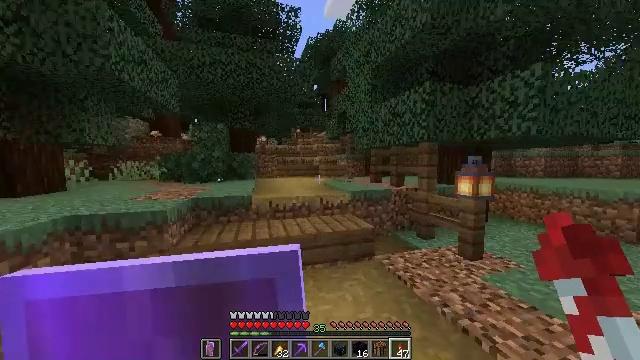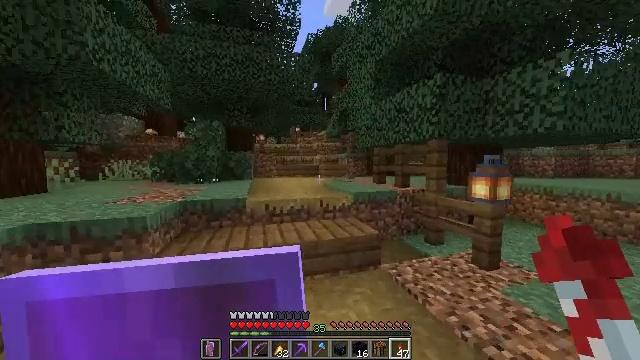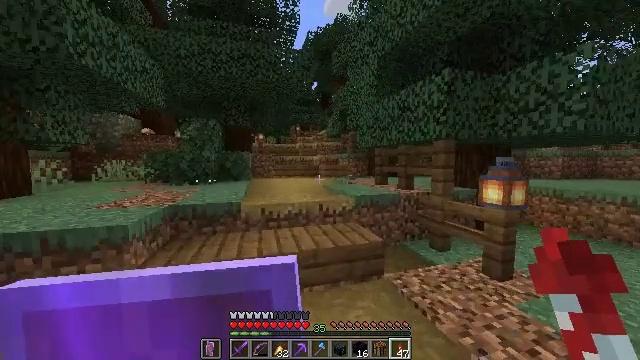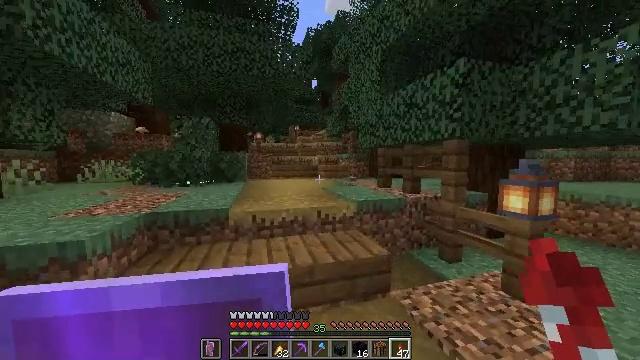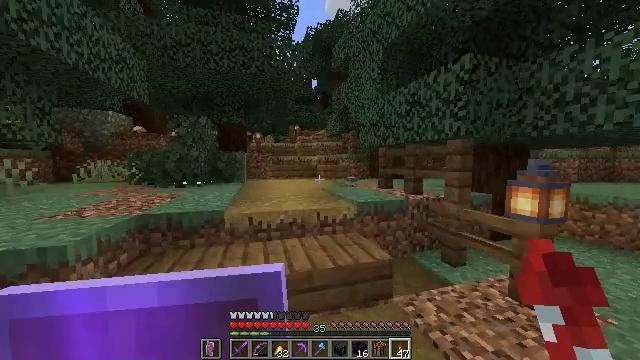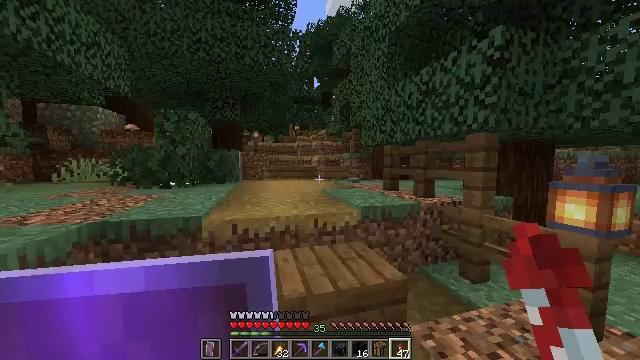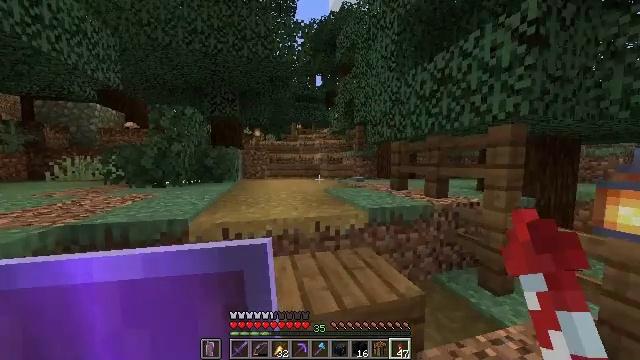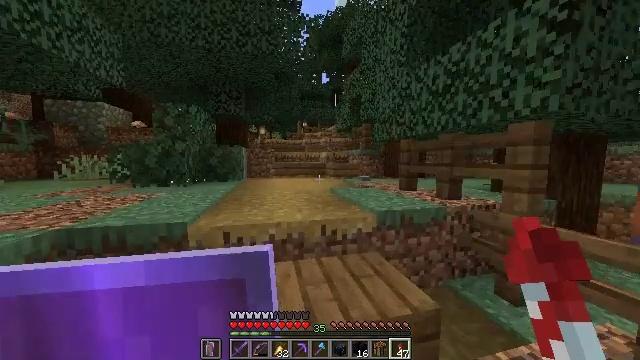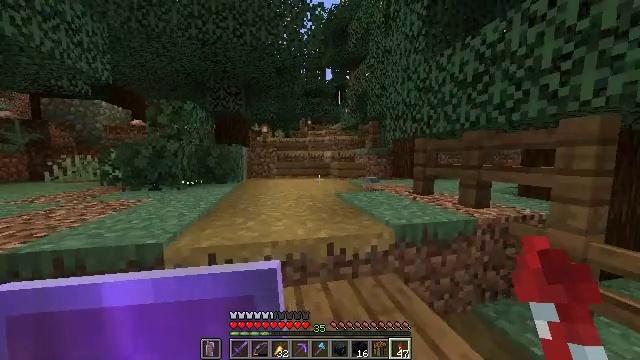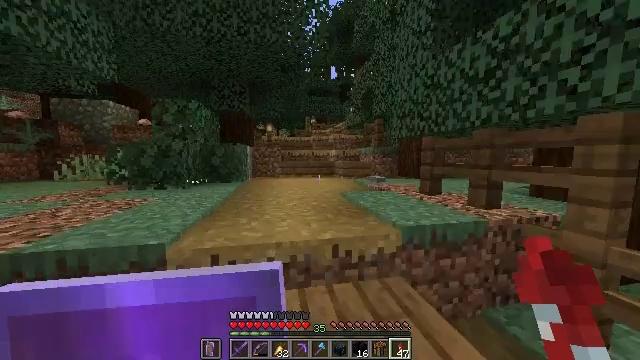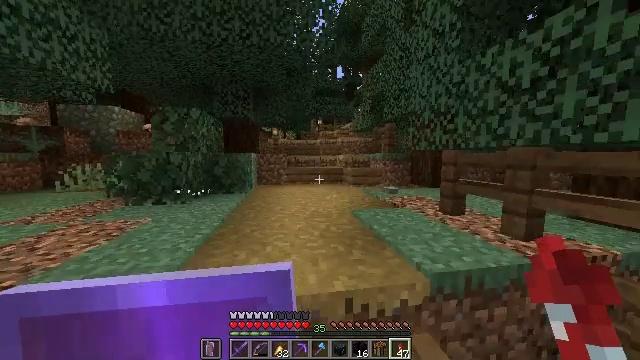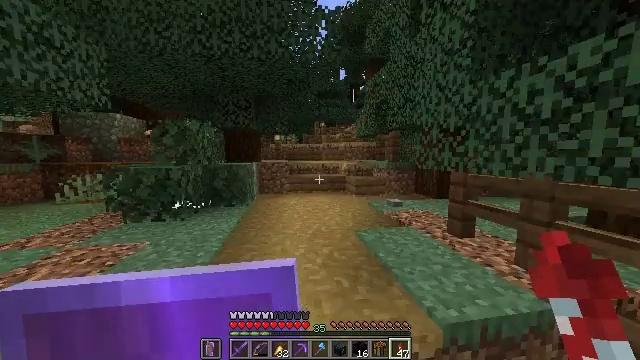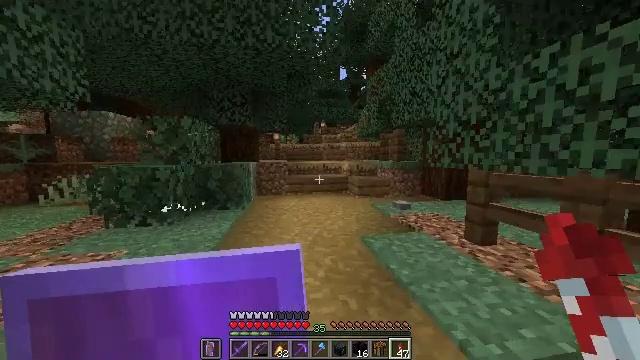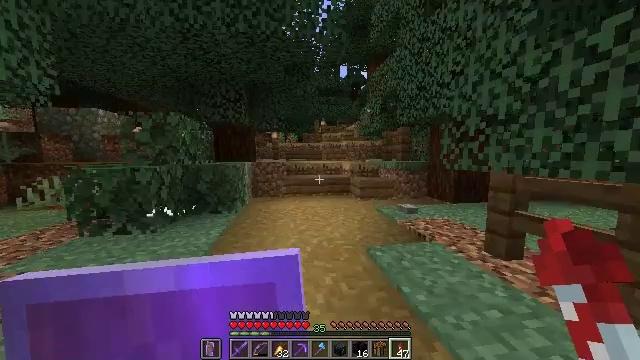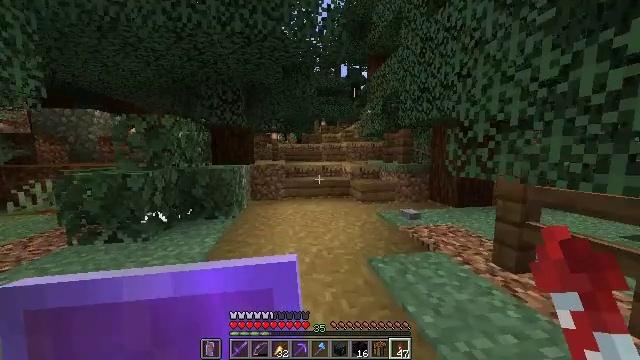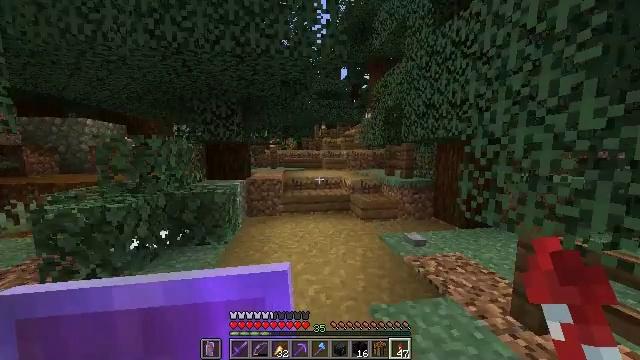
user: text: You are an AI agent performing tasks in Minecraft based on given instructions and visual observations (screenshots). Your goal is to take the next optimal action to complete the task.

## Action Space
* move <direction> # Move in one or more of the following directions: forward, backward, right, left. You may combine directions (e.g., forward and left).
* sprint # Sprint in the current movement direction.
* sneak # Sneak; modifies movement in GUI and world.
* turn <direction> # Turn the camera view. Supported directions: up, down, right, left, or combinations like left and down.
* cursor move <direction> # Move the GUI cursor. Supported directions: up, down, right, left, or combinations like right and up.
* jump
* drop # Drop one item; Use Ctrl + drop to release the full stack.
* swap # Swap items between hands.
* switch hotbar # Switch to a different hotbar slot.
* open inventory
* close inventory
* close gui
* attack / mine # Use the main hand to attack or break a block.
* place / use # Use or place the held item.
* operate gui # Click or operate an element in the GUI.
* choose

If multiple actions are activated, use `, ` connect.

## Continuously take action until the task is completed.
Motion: motion action
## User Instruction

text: Craft the light gray carpet with light gray wool.
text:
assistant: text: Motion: move forward, sprint, attack / mine
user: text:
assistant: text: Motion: move forward, sprint, attack / mine
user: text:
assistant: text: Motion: move forward, sprint, attack / mine
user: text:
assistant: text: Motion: move forward, sprint, attack / mine
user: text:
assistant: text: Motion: move forward, sprint, attack / mine
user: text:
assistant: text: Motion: move forward, sprint, attack / mine
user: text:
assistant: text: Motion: move forward, sprint, turn left, attack / mine
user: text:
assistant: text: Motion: move forward, sprint, turn left, attack / mine
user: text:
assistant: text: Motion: move forward, sprint, turn left, attack / mine
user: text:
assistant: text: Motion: move forward, sprint, turn left, attack / mine
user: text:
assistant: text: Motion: move forward, sprint, attack / mine
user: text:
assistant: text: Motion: move forward, sprint, attack / mine
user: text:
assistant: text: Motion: move forward, sprint, attack / mine
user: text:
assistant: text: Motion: move forward, sprint, attack / mine
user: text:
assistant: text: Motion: move forward, sprint, attack / mine
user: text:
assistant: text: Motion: move forward, sprint, attack / mine
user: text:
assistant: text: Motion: move forward, sprint, attack / mine
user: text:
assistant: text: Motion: move forward, sprint, attack / mine
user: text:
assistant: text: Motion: move forward, sprint, attack / mine
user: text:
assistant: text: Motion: move forward, sprint, attack / mine
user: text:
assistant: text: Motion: move forward, sprint, attack / mine
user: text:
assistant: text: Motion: move forward, sprint, attack / mine
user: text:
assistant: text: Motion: move forward, sprint, attack / mine
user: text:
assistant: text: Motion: move forward, sprint, attack / mine
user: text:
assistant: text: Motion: move forward, sprint, attack / mine
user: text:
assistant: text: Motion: move forward, sprint, attack / mine
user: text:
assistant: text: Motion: move forward, sprint, attack / mine
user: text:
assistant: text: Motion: move forward, sprint, attack / mine
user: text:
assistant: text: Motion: move forward, sprint, attack / mine
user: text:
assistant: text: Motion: move forward, sprint, attack / mine